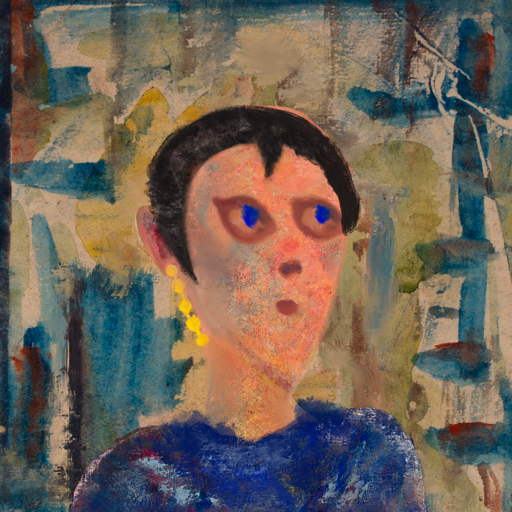
Background: Orphan, Head And Neck Side: Irani, Face Side: Mother_And_Son_Mother, Bust: Irani, Hair Side: Roy_Bahadur, Head Accessory: Blank, Second Necklace: Blank, Necklace: Blank, Baby: Blank